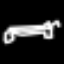
Label: bed